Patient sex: M
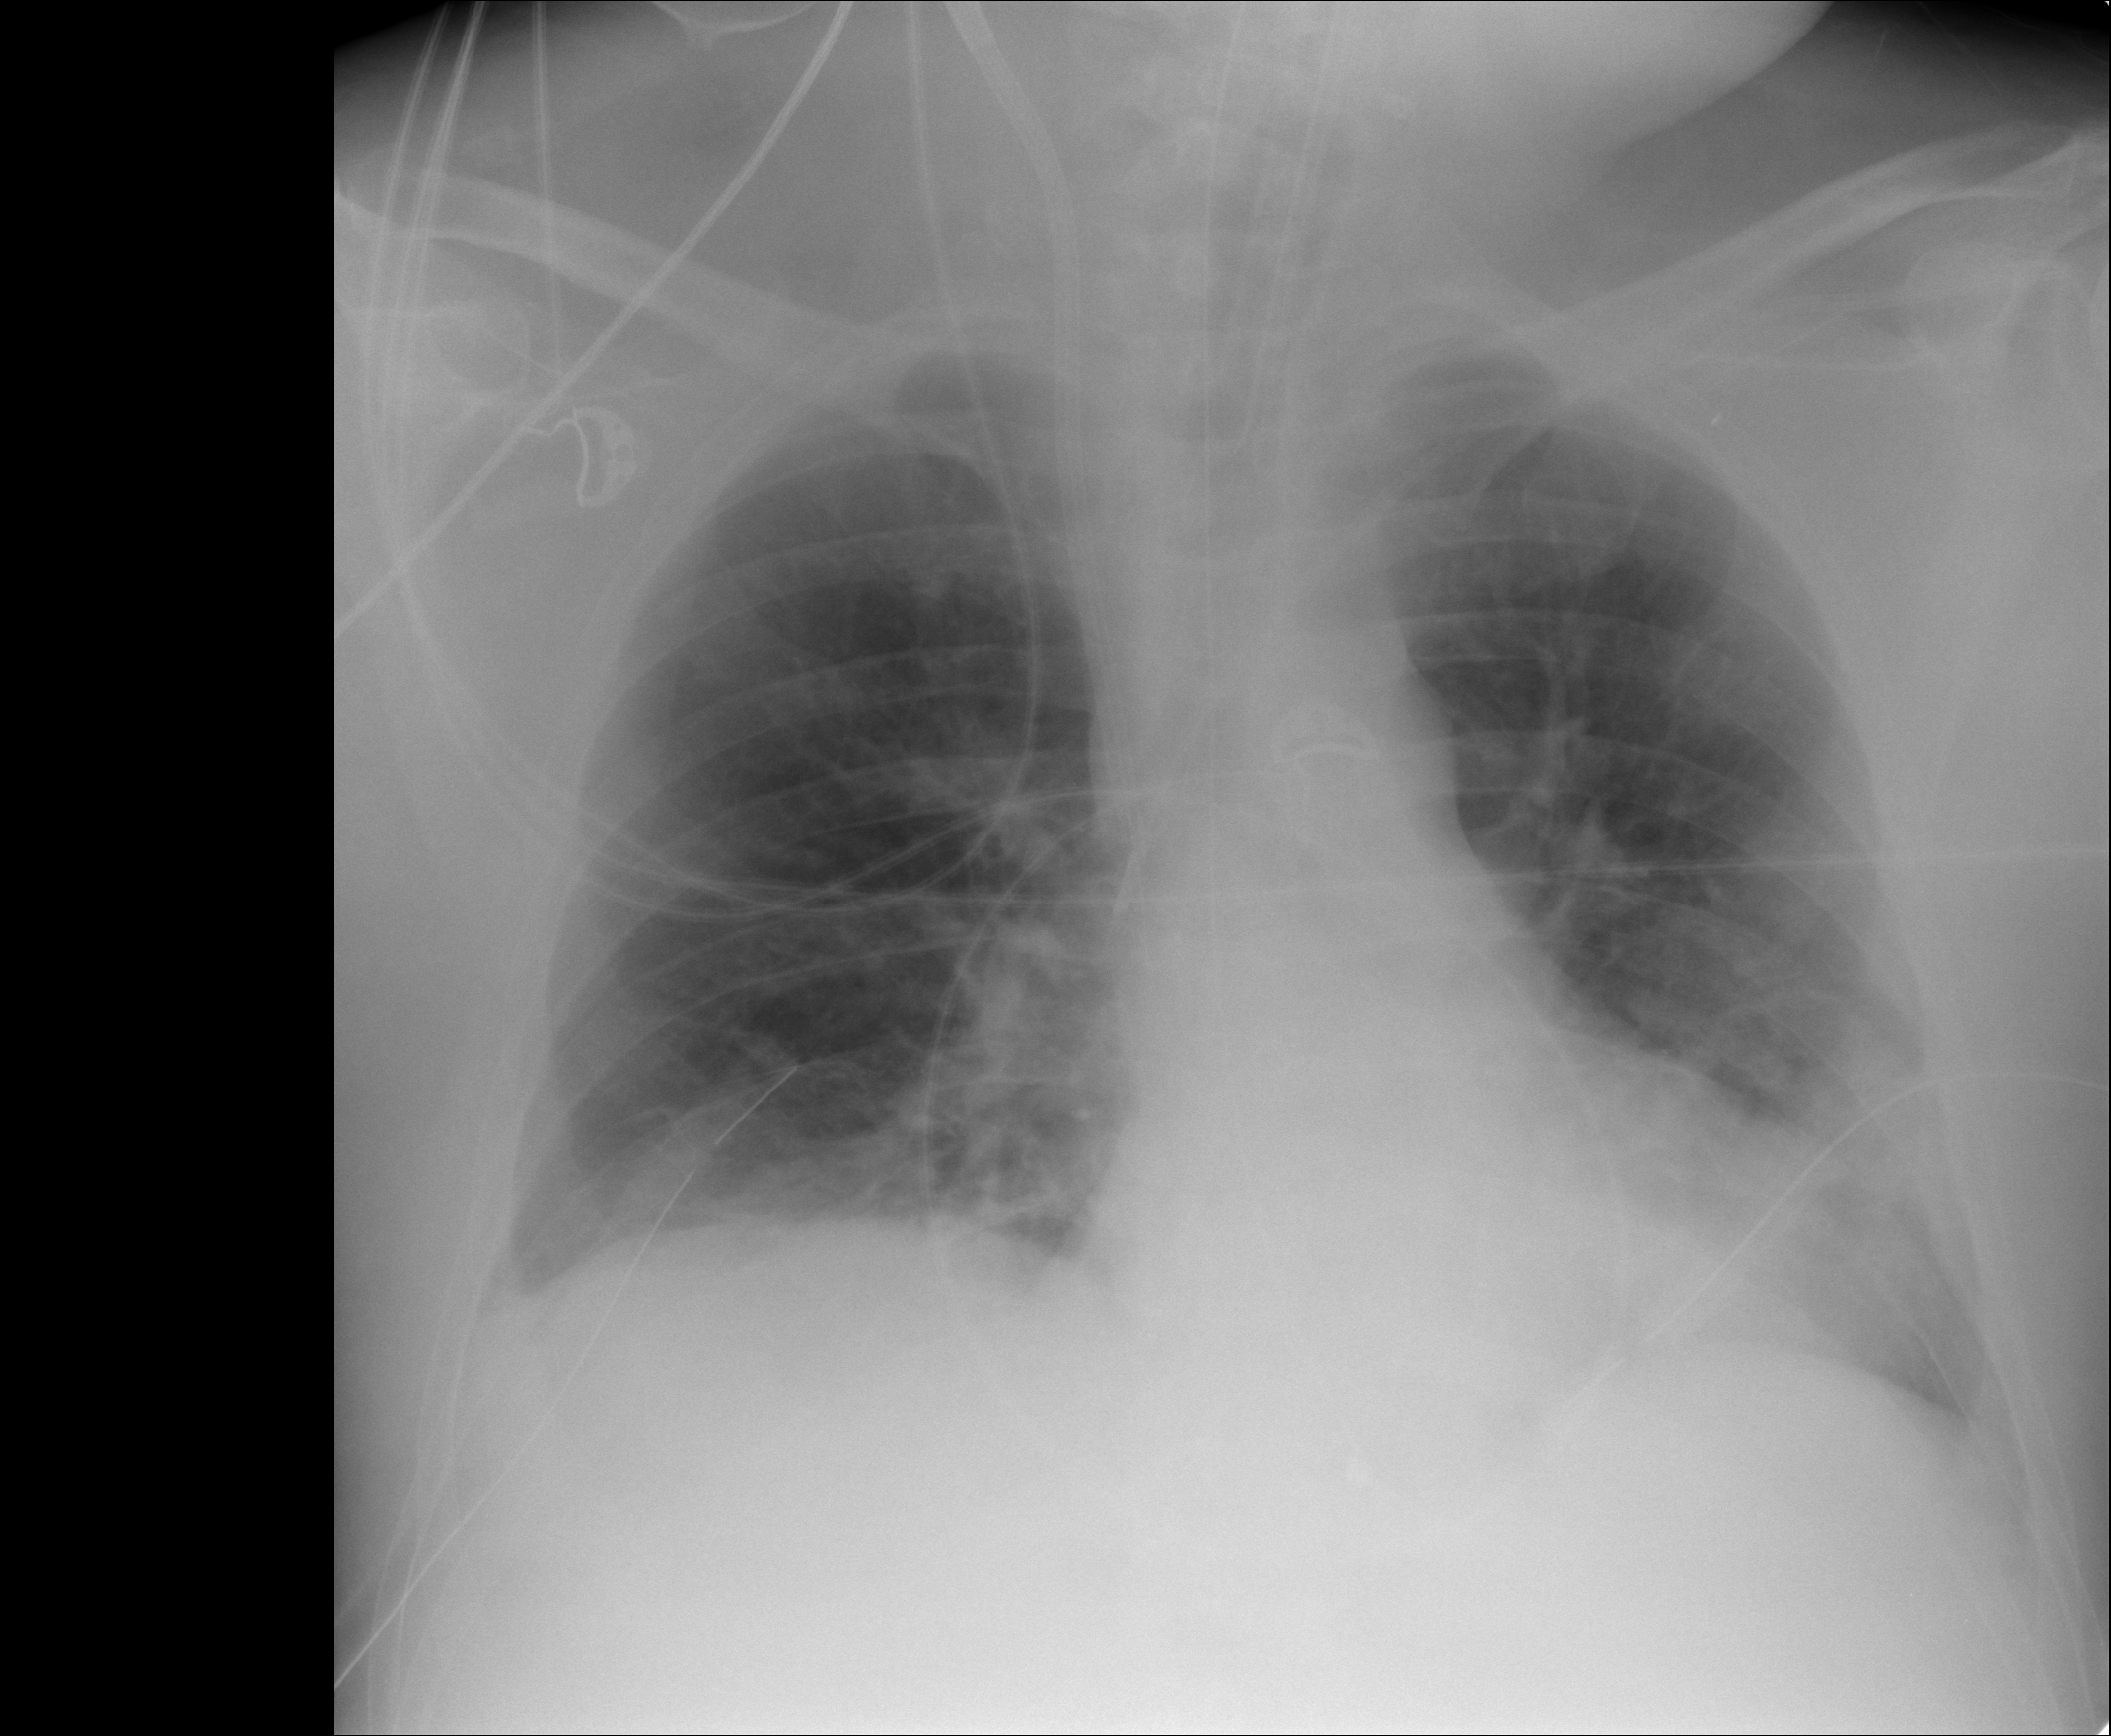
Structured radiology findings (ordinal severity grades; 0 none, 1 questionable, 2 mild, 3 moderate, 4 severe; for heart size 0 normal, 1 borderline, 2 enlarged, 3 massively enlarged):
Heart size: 0
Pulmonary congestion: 2
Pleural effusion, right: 1
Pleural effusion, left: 1
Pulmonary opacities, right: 2
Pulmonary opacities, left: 2
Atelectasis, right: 1
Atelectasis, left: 2